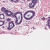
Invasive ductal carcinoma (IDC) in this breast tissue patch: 0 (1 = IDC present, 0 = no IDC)